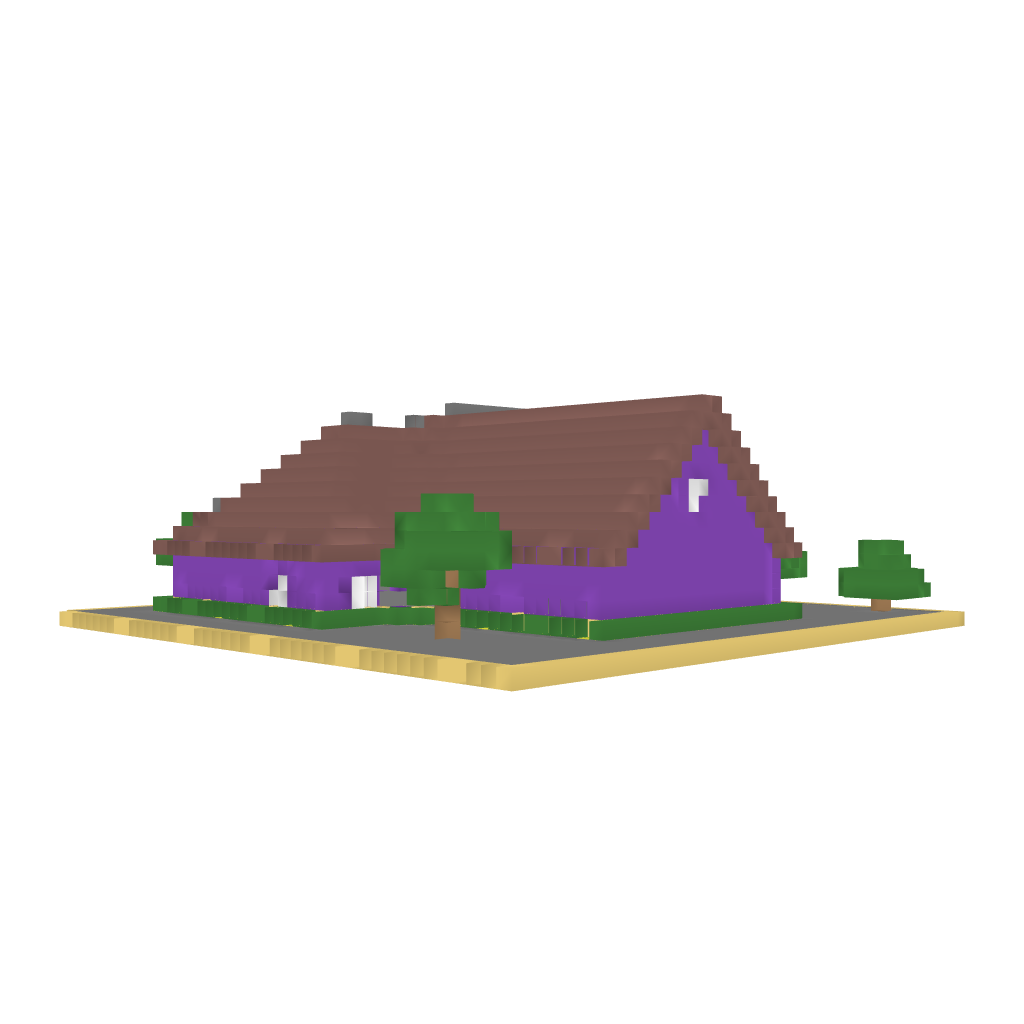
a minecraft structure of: Valter House good quality